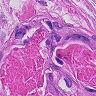
Metastatic tissue present: yes